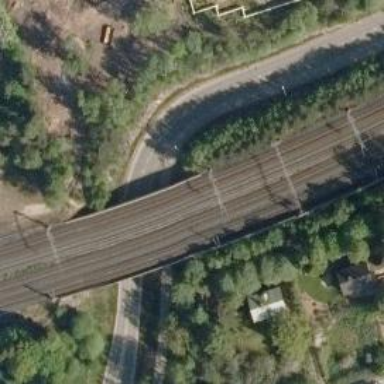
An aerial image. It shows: Bridge over railway with continuous electrified contact line.